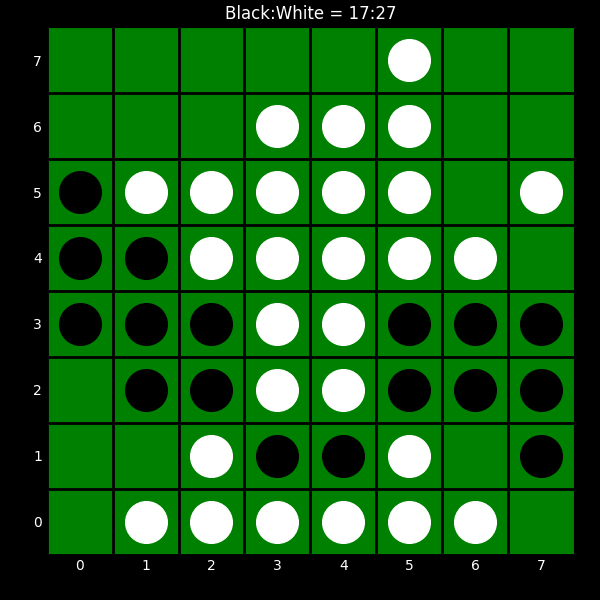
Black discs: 17
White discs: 27